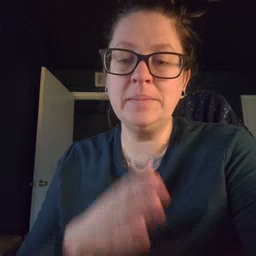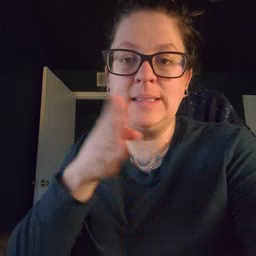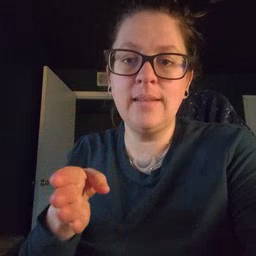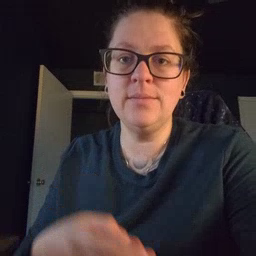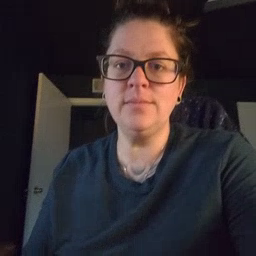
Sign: beside